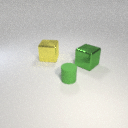
small green rubber cylinder in front of large green metal cube